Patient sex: M
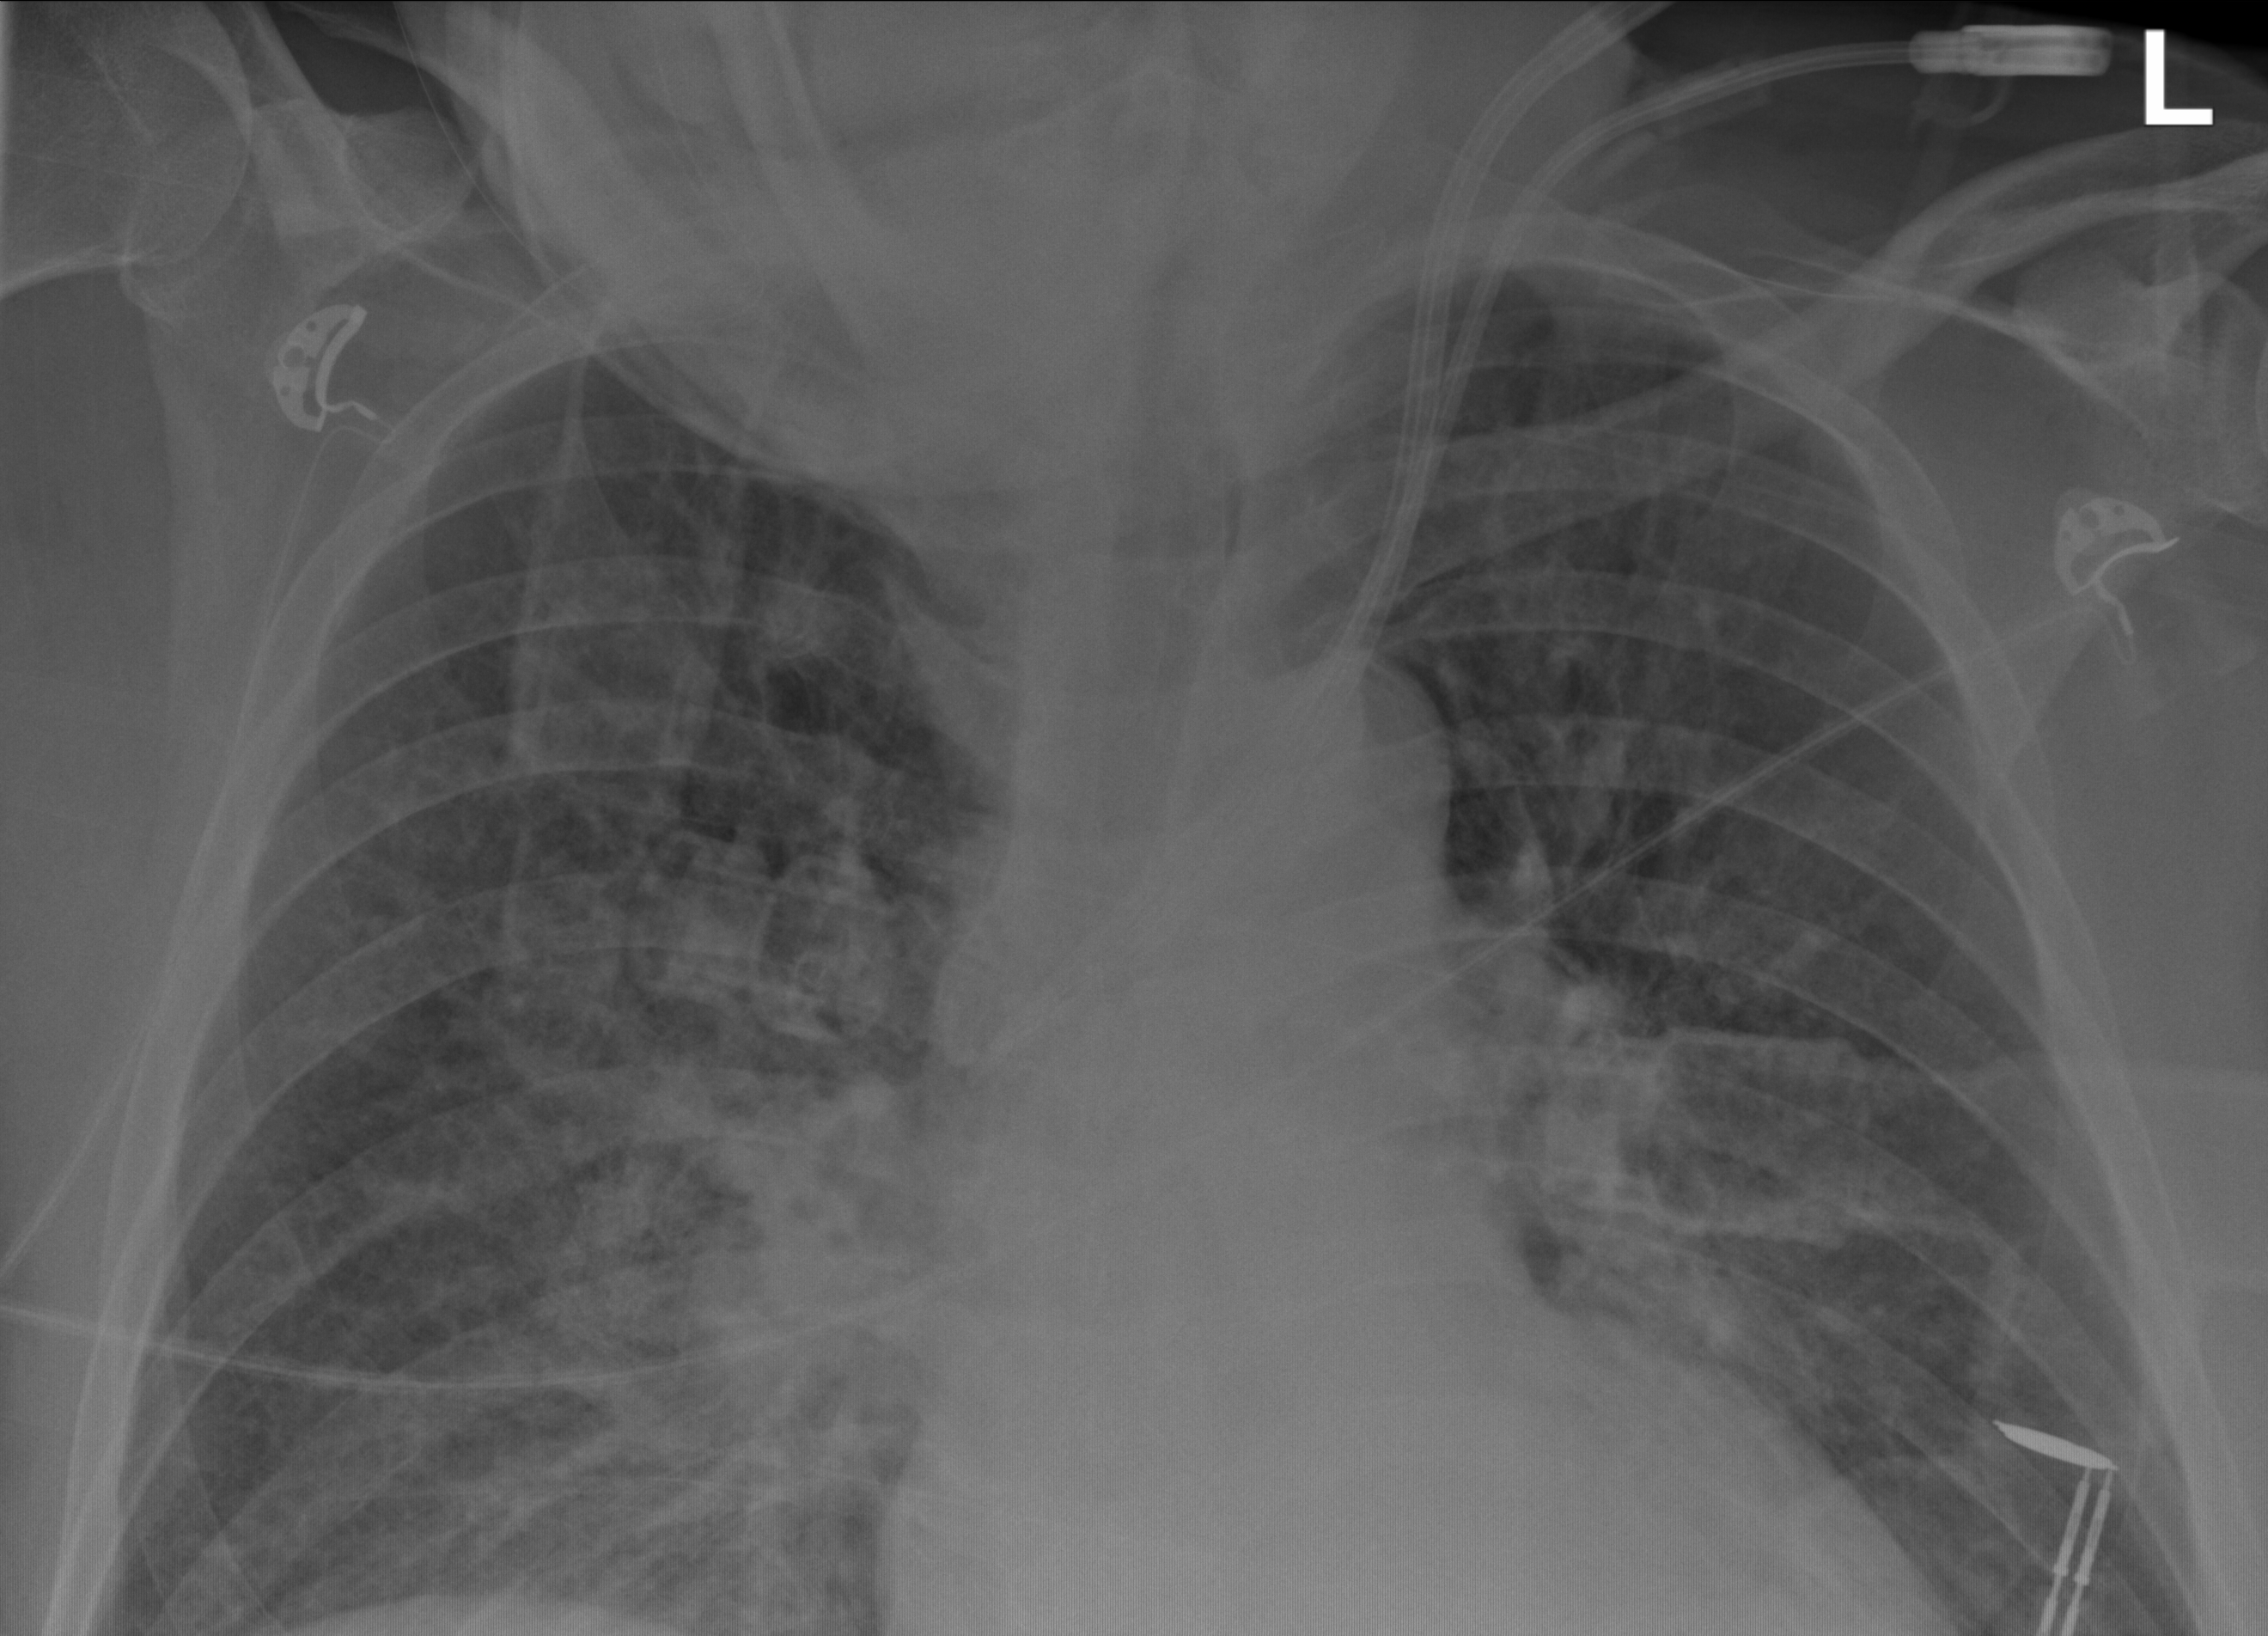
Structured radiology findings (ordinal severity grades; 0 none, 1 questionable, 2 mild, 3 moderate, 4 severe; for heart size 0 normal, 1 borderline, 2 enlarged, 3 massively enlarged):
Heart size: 2
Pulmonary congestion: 3
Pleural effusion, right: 0
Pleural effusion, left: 0
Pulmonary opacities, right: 3
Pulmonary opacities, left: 2
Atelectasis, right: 2
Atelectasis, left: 2